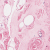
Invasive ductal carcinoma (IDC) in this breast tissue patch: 0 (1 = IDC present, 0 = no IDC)